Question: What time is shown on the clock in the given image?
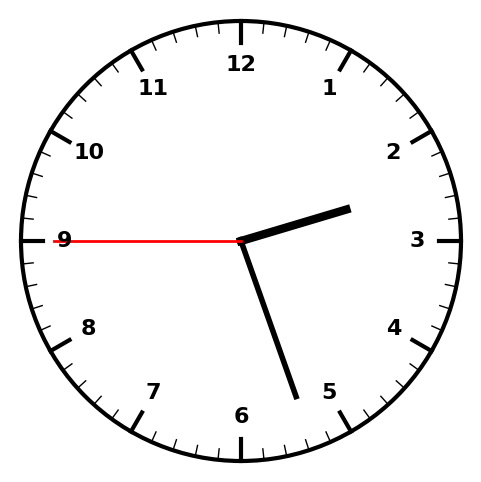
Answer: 02:26:45